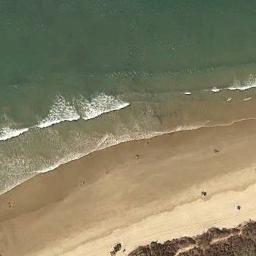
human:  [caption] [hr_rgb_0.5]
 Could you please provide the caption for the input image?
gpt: There are marks on the sand .

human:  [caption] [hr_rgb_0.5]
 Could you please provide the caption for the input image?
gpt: Green water and green grass by the beach .

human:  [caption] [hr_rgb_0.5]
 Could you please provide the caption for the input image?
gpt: The beach consists of green seawater and a yellow coast with sparse green plants .

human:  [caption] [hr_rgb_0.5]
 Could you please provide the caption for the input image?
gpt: The beach with khaki sand and some green plants on the beach .

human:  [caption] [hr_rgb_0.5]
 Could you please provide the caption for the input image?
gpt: There are water marks on the beach .